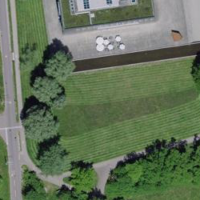
EUNIS habitat code: 53
Species observed at this site:
Tanacetum vulgare